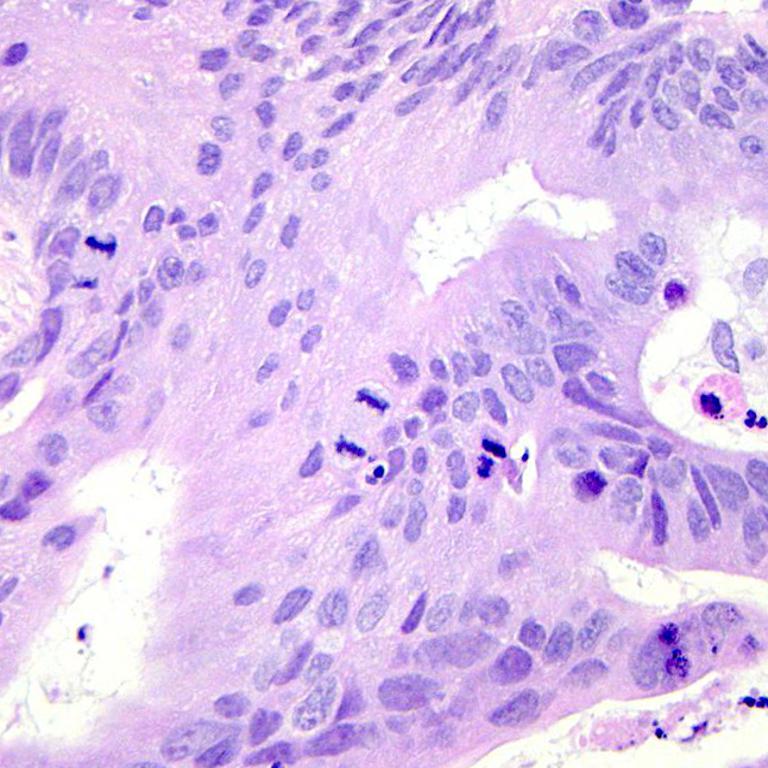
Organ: colon
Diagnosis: adenocarcinomas